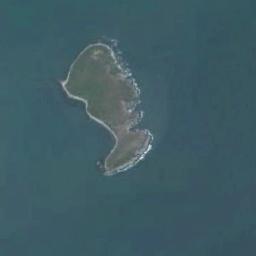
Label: island